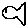
Label: fish